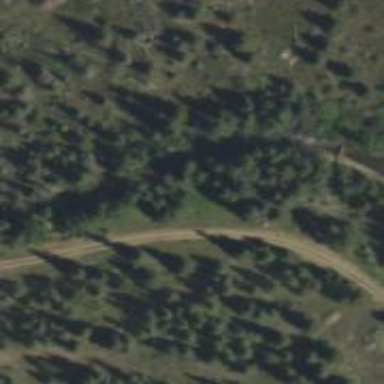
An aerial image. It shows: Track road.